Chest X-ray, PA view. Patient: 30 years old, sex F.
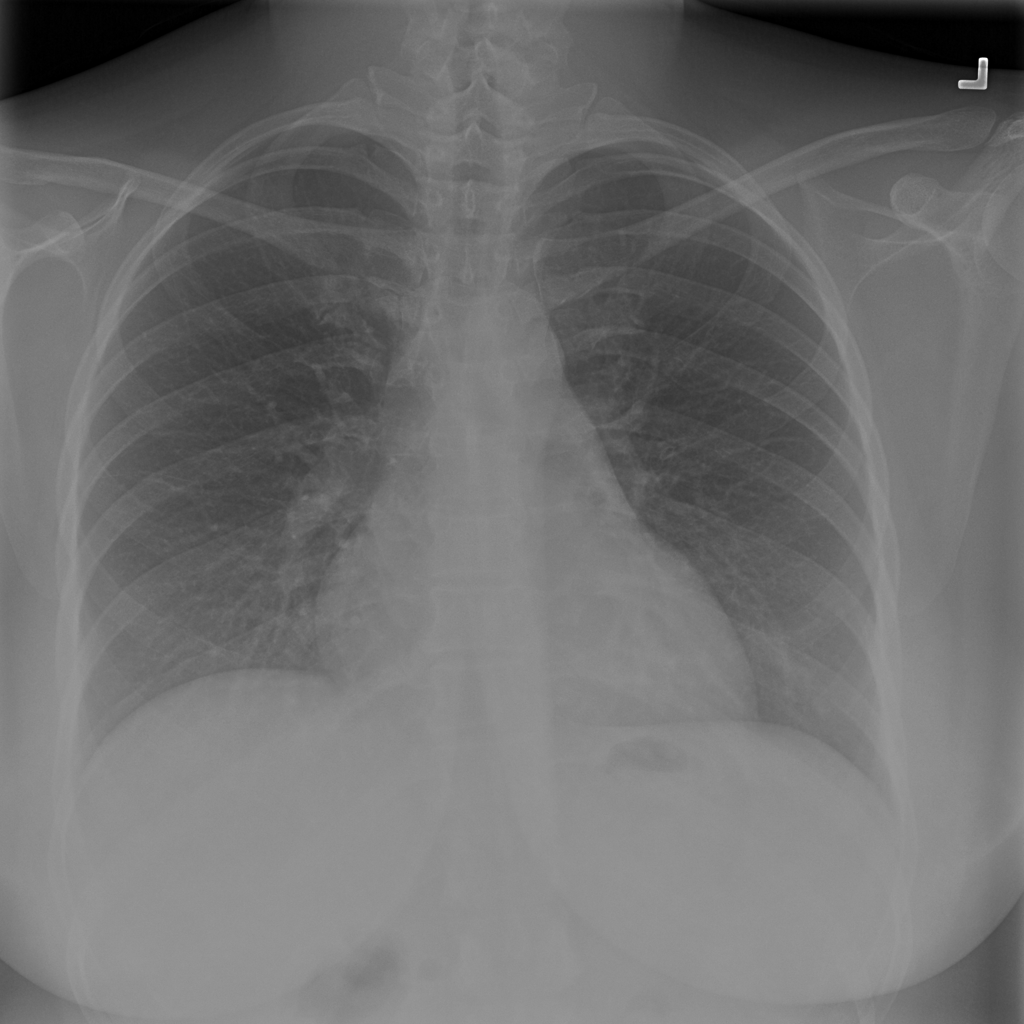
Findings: Cardiomegaly, Effusion